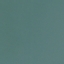
Land use / land cover: SeaLake